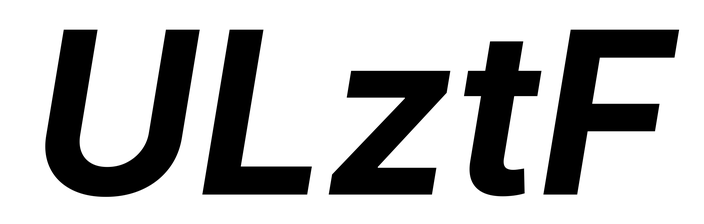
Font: Inter-Italic_Bold_Italic